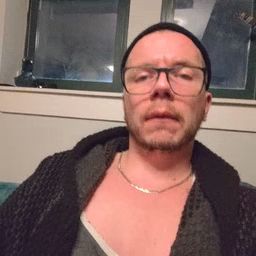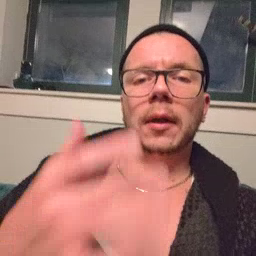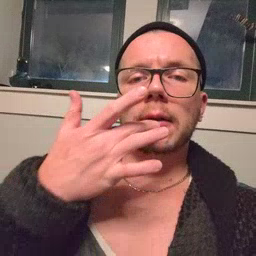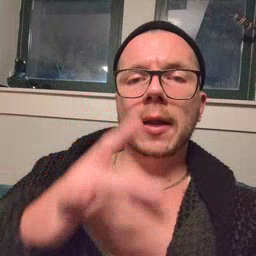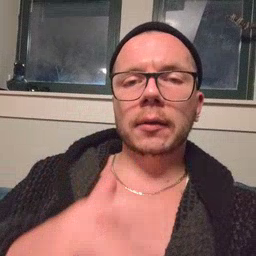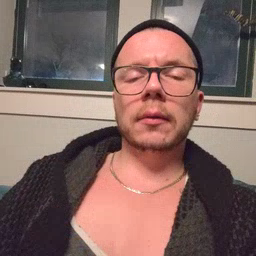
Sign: taste